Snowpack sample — Buffalo Mountain, Silverthorne, Colorado, USA (1/25/25, 10:11 AM MST)
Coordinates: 39.6222, -106.1139
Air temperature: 22 °F
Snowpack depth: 110 cm
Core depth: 30 cm
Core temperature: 42.8 °F
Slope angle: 12°, slope face: 102°
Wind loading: high
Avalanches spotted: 0
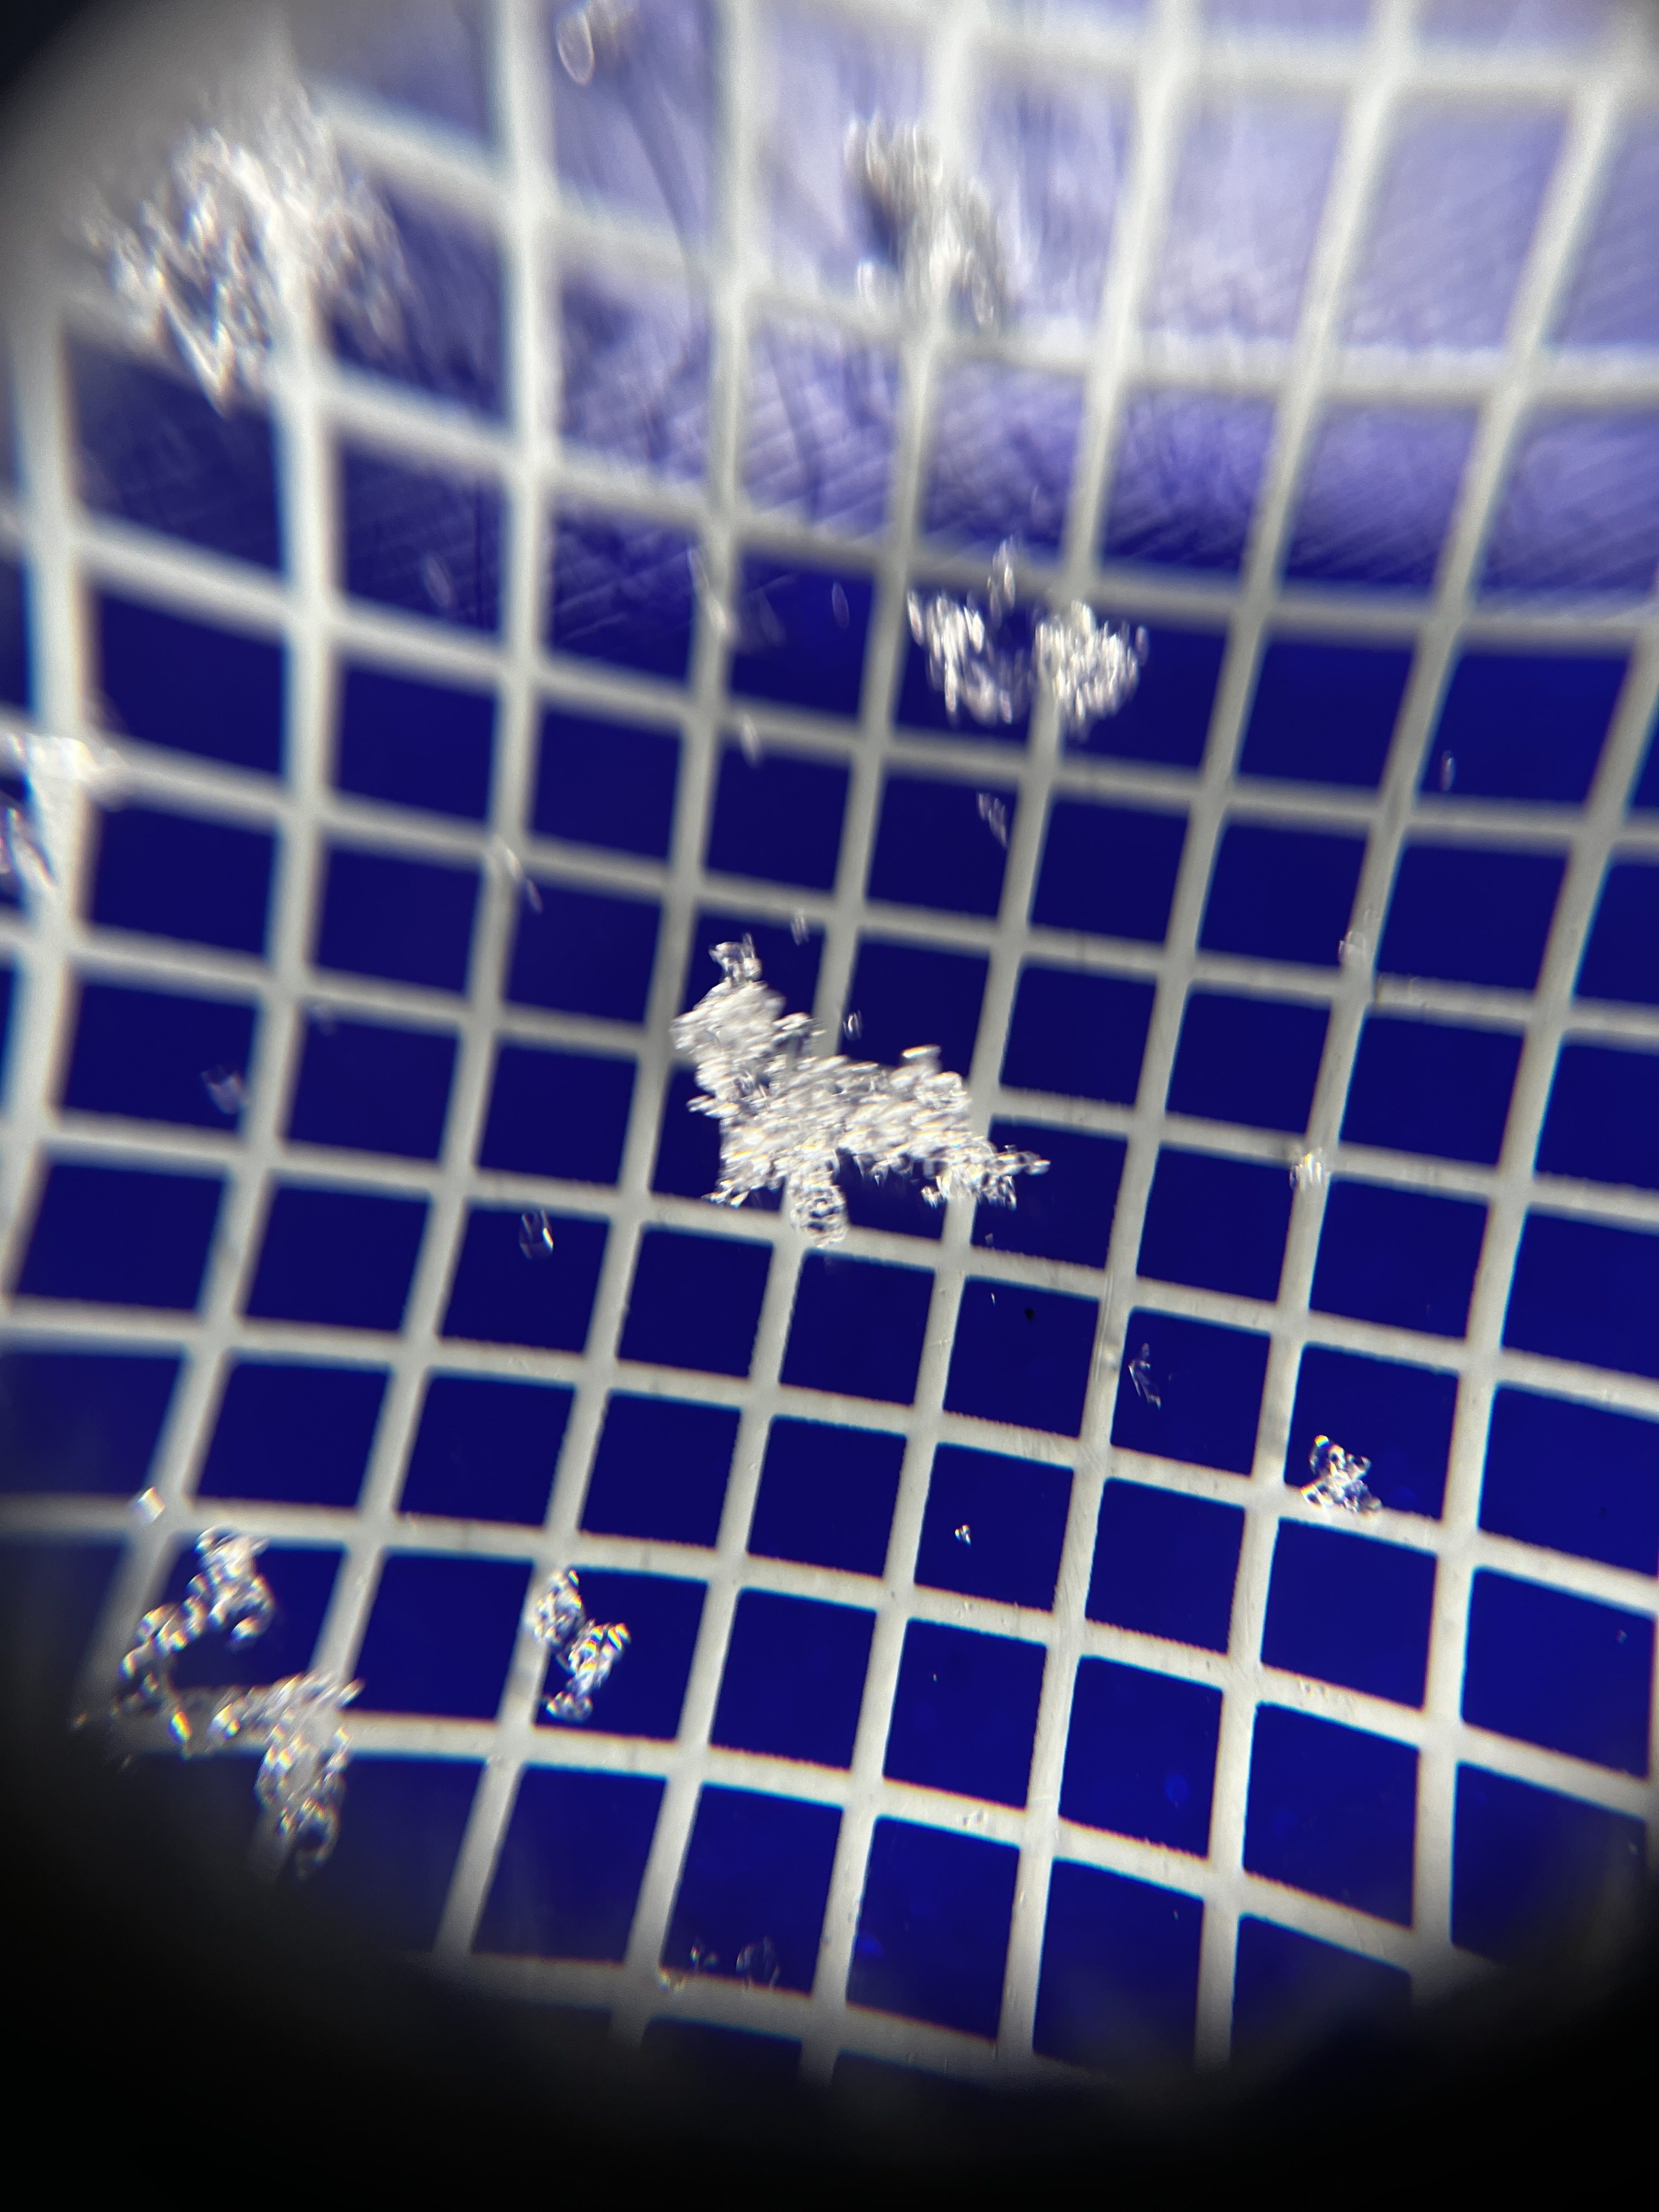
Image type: magnified_profile
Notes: No avalanches nearby, collected on the outskirts of a fire break 15 meters from the treeline, on way to Buffalo and Red Mountain